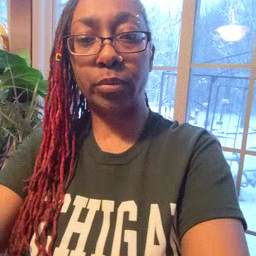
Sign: down